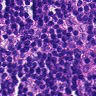
Metastatic tissue present: no